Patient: sex F, age 69
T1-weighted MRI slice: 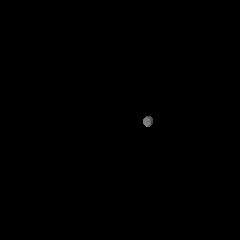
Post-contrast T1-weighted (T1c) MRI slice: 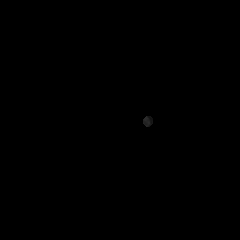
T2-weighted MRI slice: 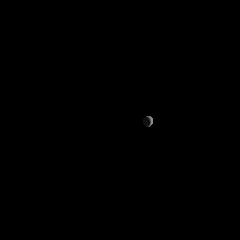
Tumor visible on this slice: no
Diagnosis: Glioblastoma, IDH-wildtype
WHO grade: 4